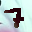
Label: 7